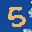
Label: 5